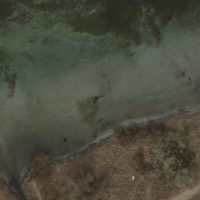
EUNIS habitat code: 14
Species observed at this site:
Vulpes vulpes
Martes foina